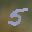
Label: 5